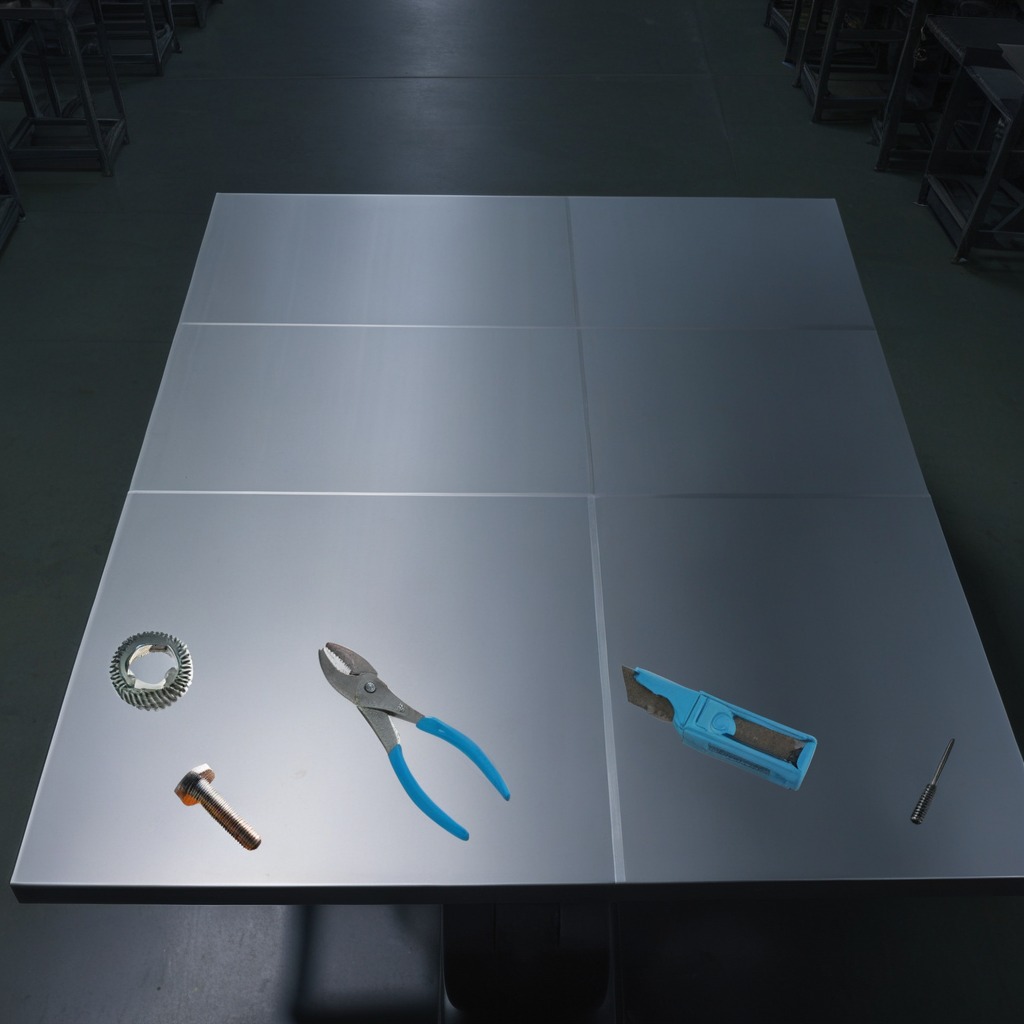
A steel gear with teeth, a utility knife, a metal machine screw, a pair of pliers, and a coiled metal spring are lying on the tabletop.